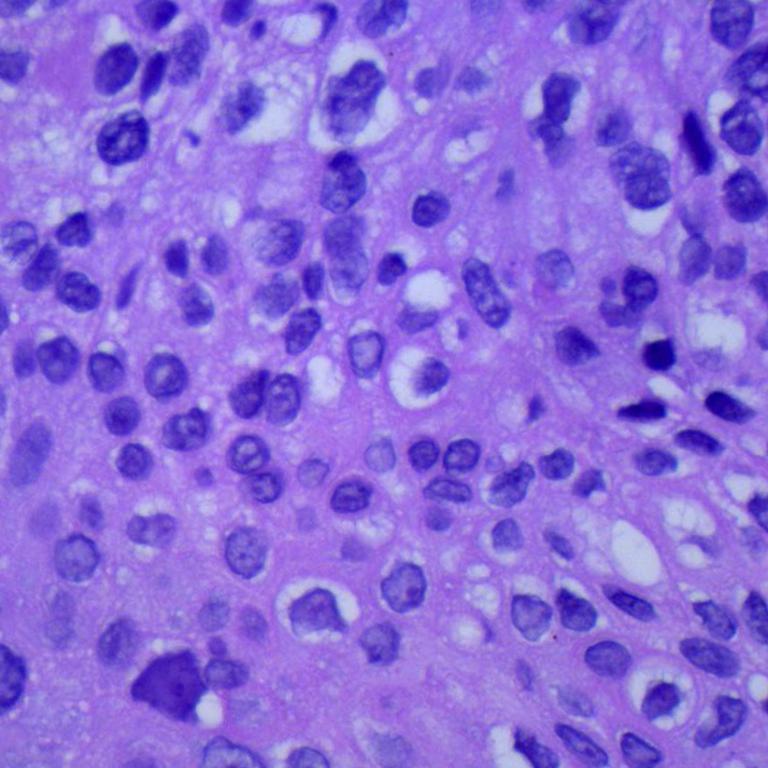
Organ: lung
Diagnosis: squamous carcinomas